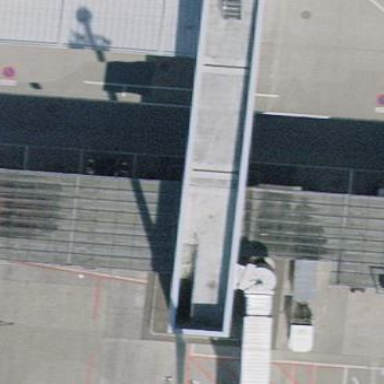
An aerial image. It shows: View of roof of building.